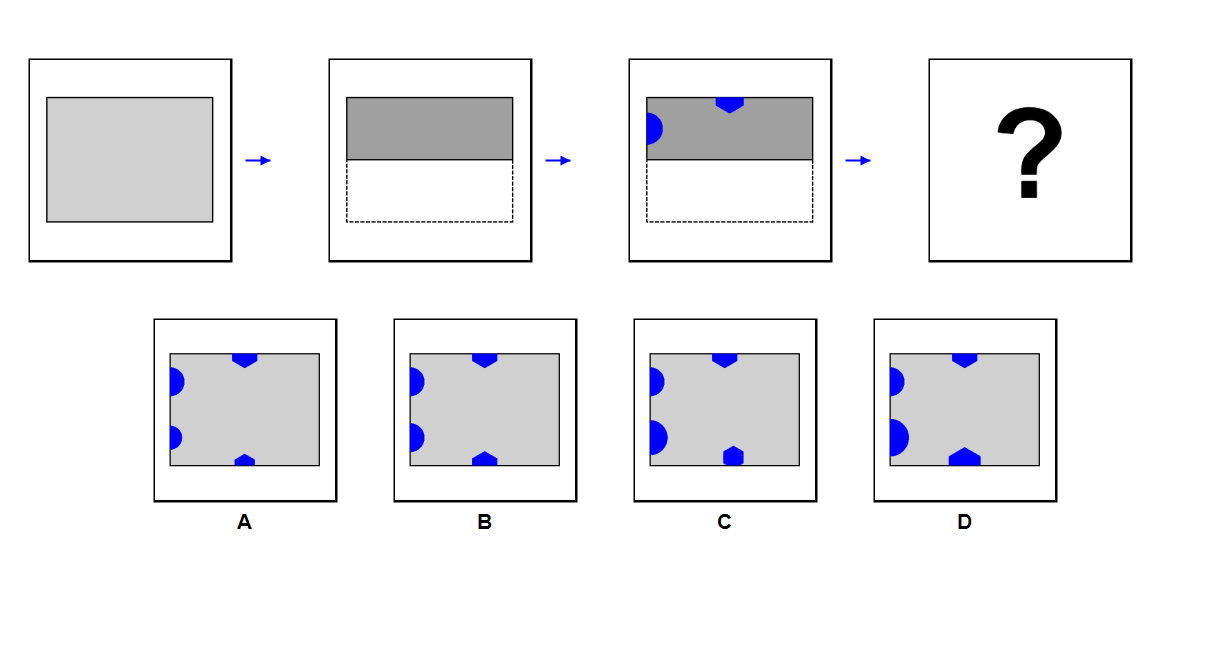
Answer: B